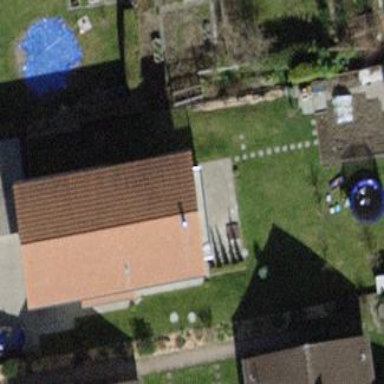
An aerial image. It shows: Building with tile roof.